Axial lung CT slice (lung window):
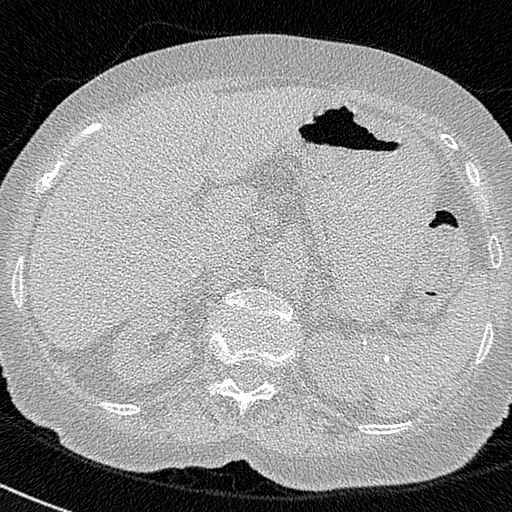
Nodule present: no